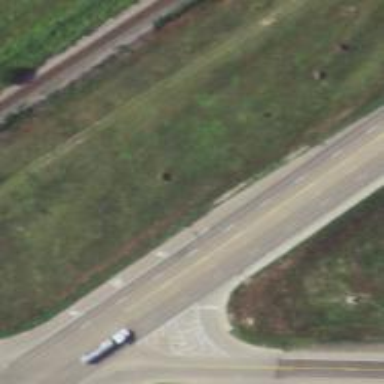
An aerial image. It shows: Trunk highway.